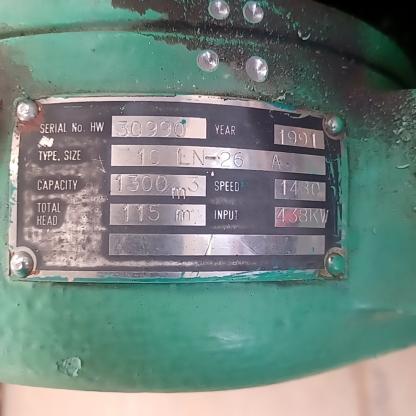
Klasa: tabliczka-znamionowa